Question: I am trying to build a screen with the content starting right behind the TopAppBar, using <URL>. However, the app bar is always transparent.
How to make it a solid/non-transparent navigation bar?

'''
val scrollState = rememberLazyListState()
var isScrollStateChanged by remember { mutableStateOf(false) }
isScrollStateChanged = scrollState.firstVisibleItemScrollOffset != 0
val position by animateFloatAsState(if (isScrollStateChanged) 0f else -45f)
val listItems = (1..100).toList()
ProvideWindowInsets {
Surface(
modifier = Modifier
.fillMaxSize()
.systemBarsPadding(),
color = Color.White
) {
Box(Modifier.fillMaxSize()) {
TopAppBar(
content = { Text("Hello nav bar!") },
modifier = Modifier
.offset(0.dp, position.dp)
.alpha(min(1f, 1 + (position / 45f)))
.navigationBarsPadding(bottom = false),
backgroundColor = Color.Red
)
LazyColumn(
state = scrollState
) {
items(items = listItems) {
Text(
"Hello $it",
Modifier
.padding(20.dp)
.fillMaxWidth()
)
}
}
}
}
}
'''
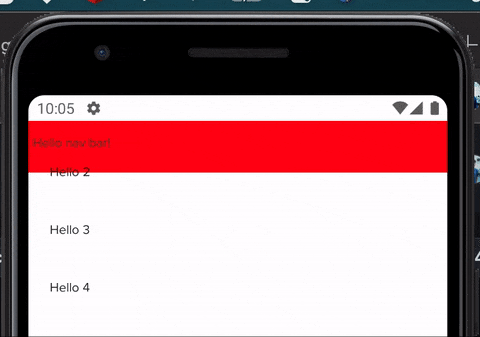
Answer: It's doesn't have transparent background. Actually it's 'LazyColumn' has transparent background, and 'TopAppBar' is placed underneath.
Using 'Box' you put items on top of each other, so second one will be under the first one. Reorder them:
'''
Box(Modifier.fillMaxSize()) {
LazyColumn(
state = scrollState
) {
items(items = listItems) {
Text(
"Hello $it",
Modifier
.padding(20.dp)
.fillMaxWidth()
)
}
}
TopAppBar(
content = { Text("Hello nav bar!") },
modifier = Modifier
.offset(0.dp, position.dp)
.alpha(min(1f, 1 + (position / 45f)))
.navigationBarsPadding(bottom = false),
backgroundColor = Color.Red
)
}
'''